Group 1:
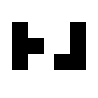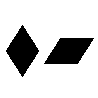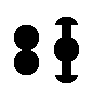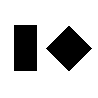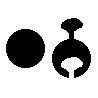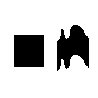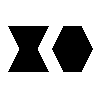
Group 2:
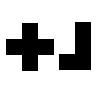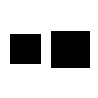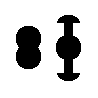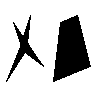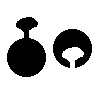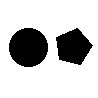
Rule separating the two groups: Shapes have equal area vs. not so.
Concepts: area
Author: Leo Crabbe